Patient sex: M
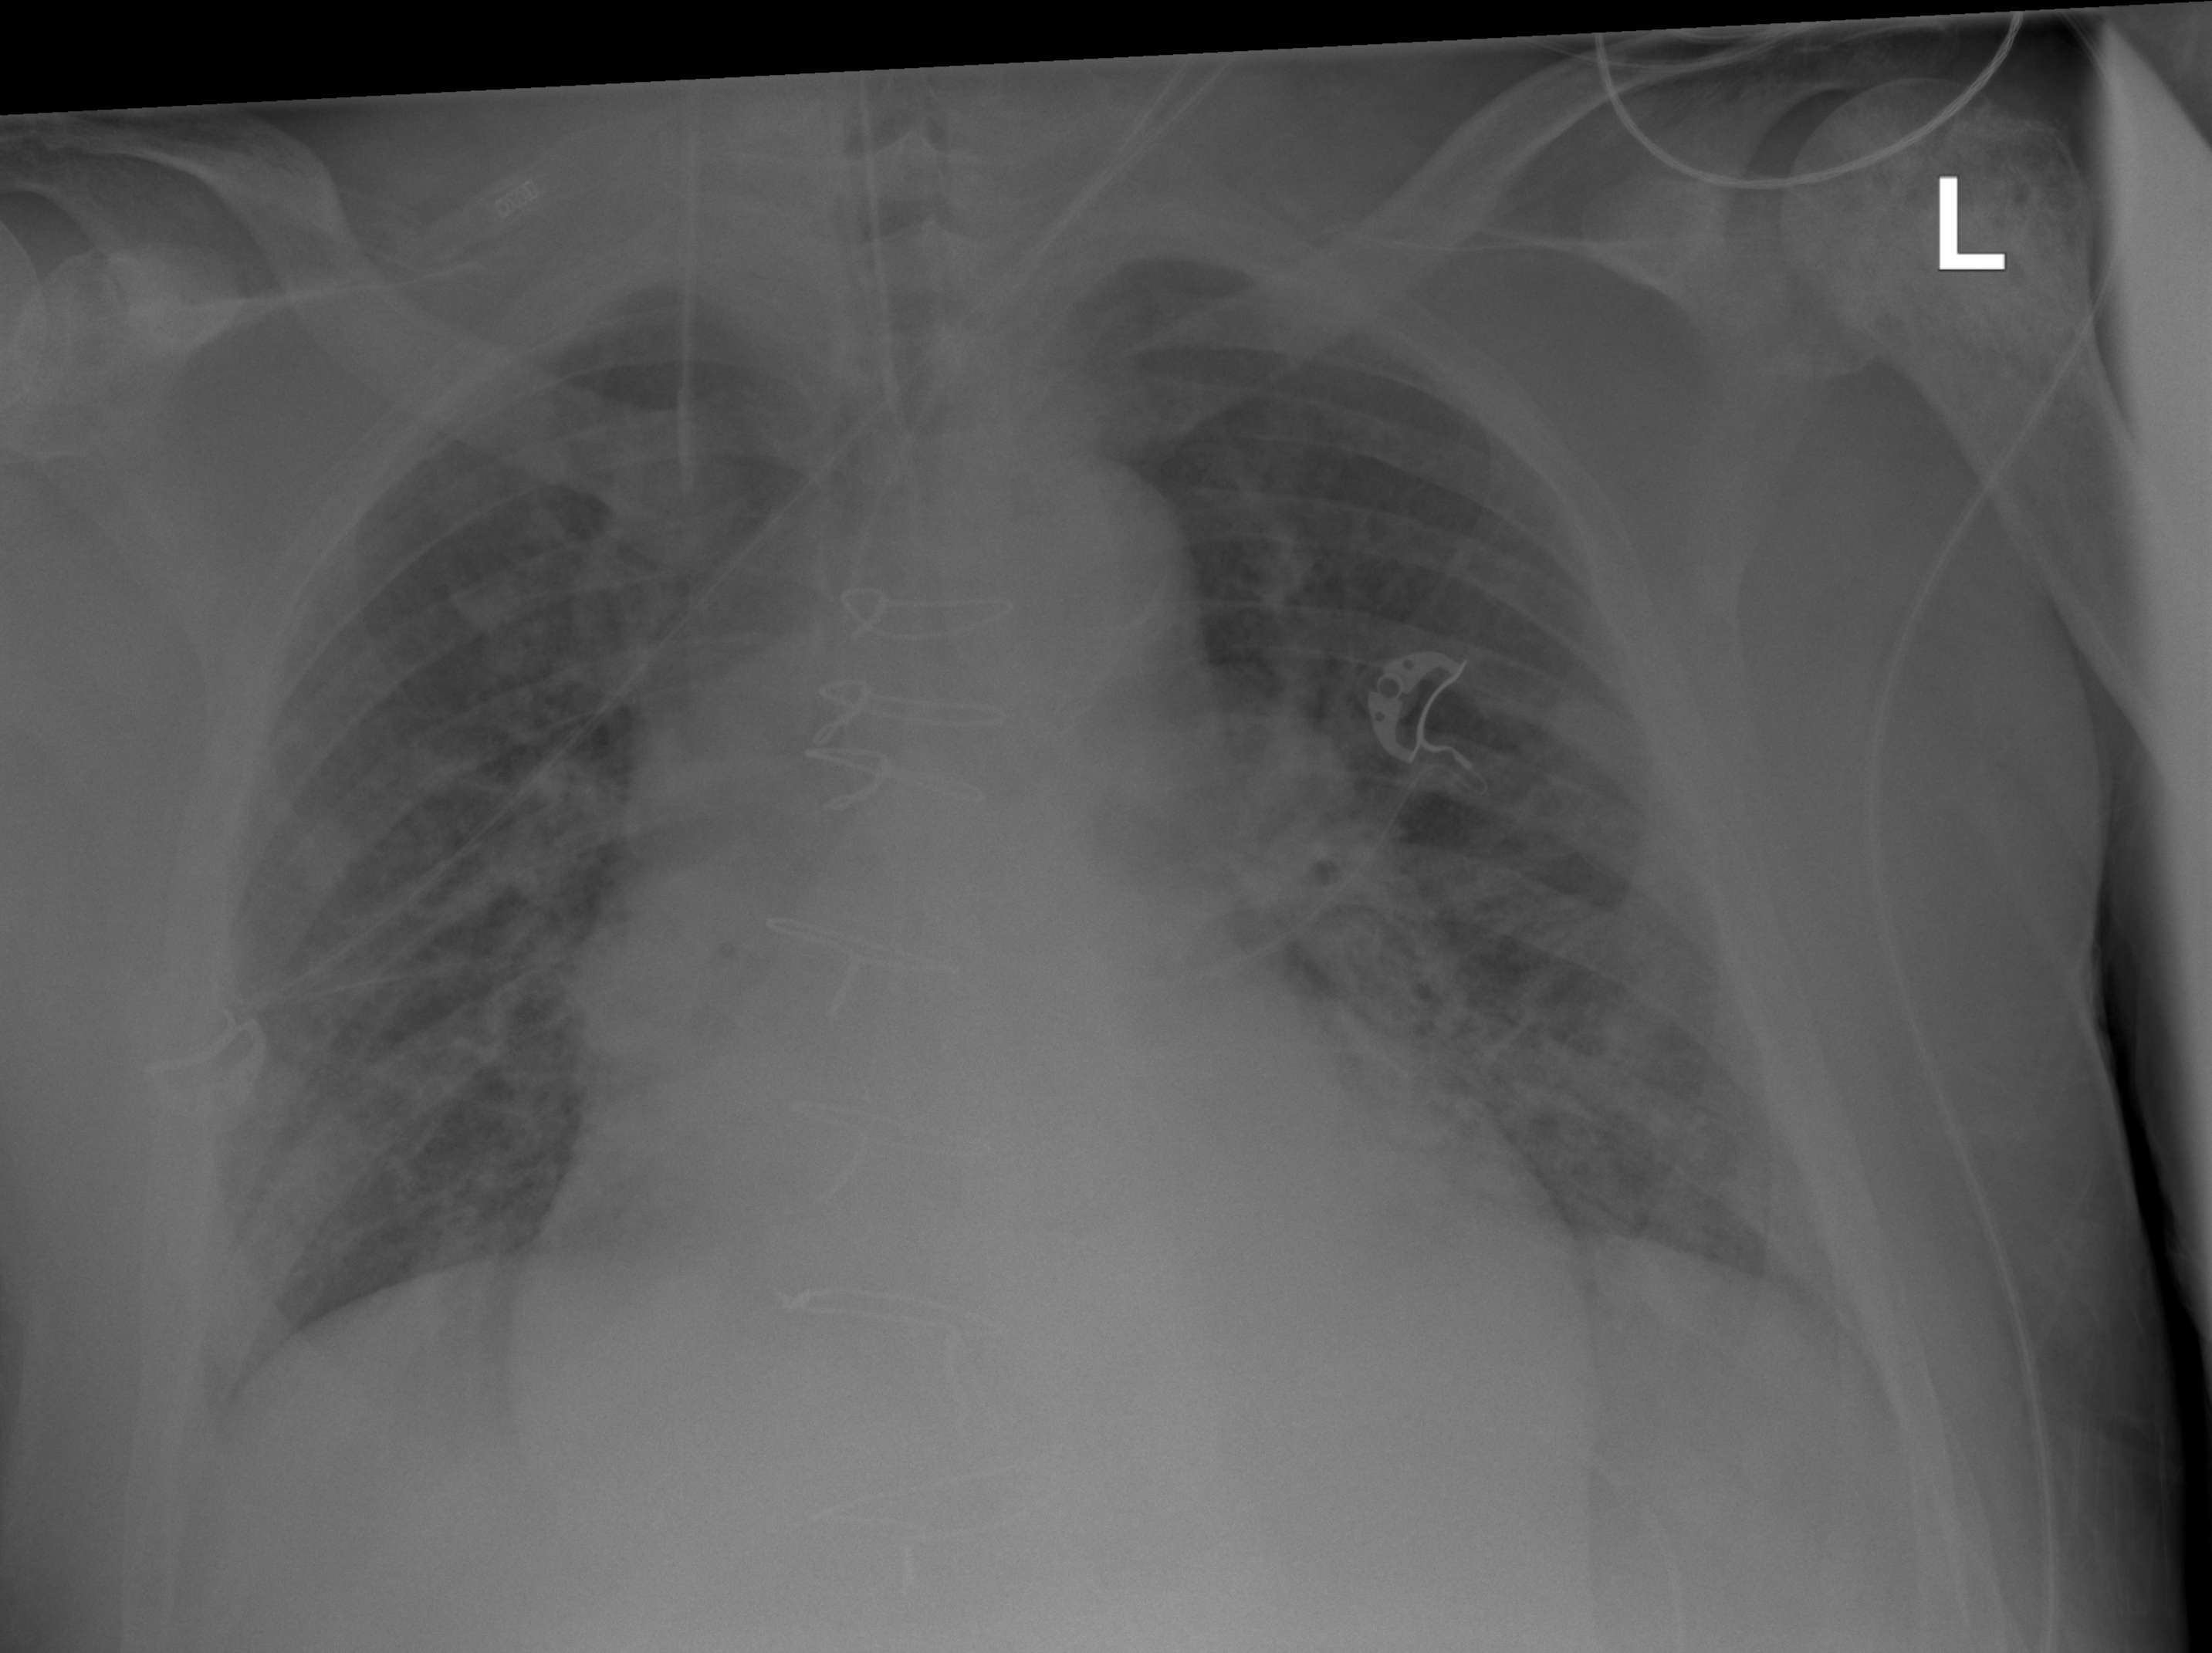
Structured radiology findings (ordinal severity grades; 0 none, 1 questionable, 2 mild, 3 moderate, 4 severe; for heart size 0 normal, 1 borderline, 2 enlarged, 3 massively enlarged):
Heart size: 2
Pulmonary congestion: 3
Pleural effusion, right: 0
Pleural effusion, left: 0
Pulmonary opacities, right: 0
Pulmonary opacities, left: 0
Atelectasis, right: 2
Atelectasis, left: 2